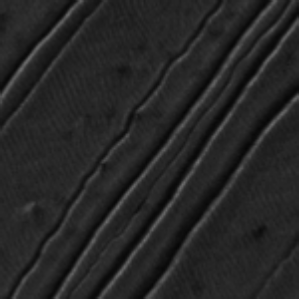
Label: frost